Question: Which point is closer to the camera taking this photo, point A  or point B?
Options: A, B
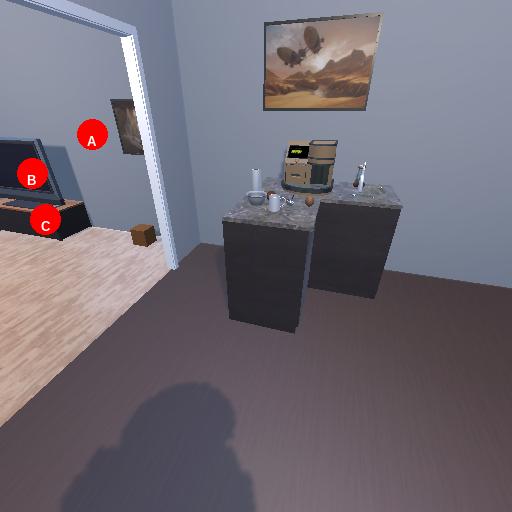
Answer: A